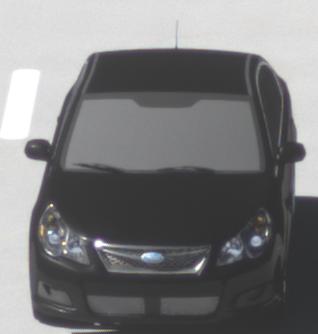
Make: Subaru
Model: Legacy 2.0R
Detailed model: Legacy (IV) Limousine
Model produced from: 2007/09
Model produced until: 2008/10
Doors: 4
Color: black
Road condition: dry road
Daytime: morning or afternoon
Contrast: high contrast